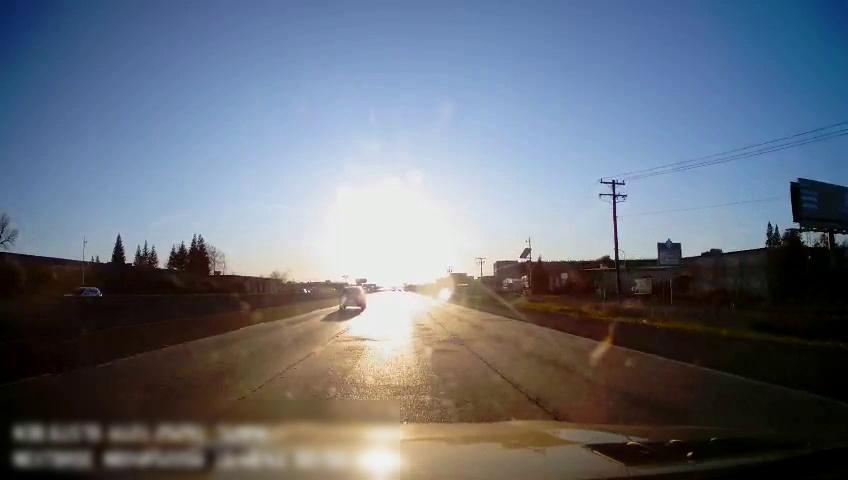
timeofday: Day
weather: Sunny
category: Drivable Space
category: Vehicles | SUV
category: Vehicles | SUV
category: Vehicles | SUV
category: Lanes | Alternate Lane
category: Lanes | Alternate Lane
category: Lanes | Alternate Lane
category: Traffic | Signs